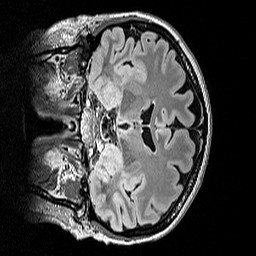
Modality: FLAIR
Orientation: coronal
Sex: female
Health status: ill
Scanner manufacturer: siemens
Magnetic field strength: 3 T
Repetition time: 5 s
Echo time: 0.388 s